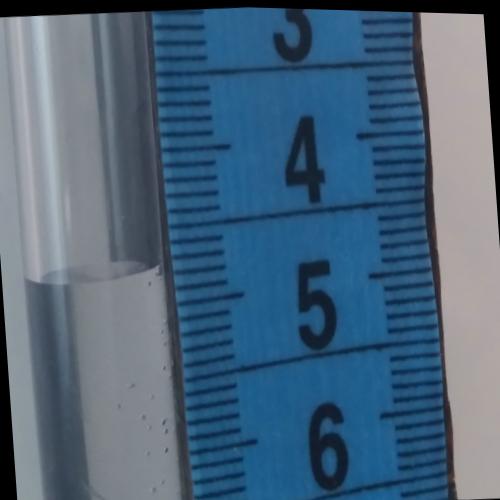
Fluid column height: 4.8 cm